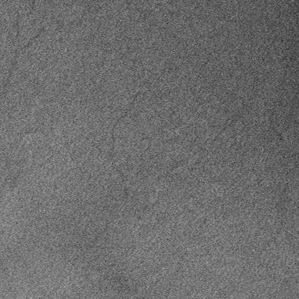
Label: frost